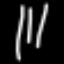
Label: line